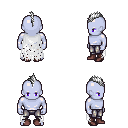
a pixel art fantasy rpg character, male body template, dark elf, purple skin, white tattered cape, metal pants, white mohawk hairstyle, maroon shoes, four views (front, back, left, right), 2x2 character sprite sheet, small pixel art, hard edges, no anti-aliasing